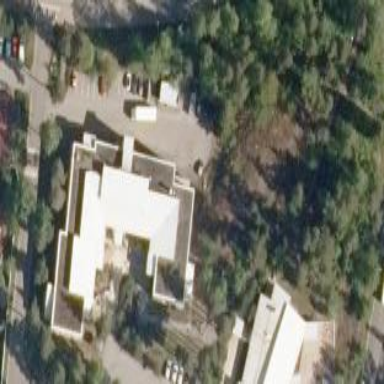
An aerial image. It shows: Nursing home building.